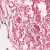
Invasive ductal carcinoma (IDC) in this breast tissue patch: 0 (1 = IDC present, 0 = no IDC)